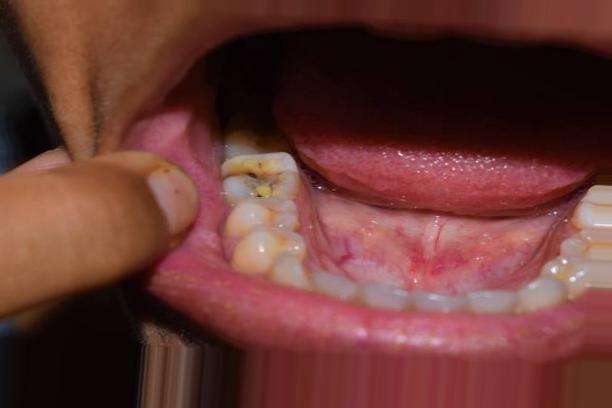
Condition: Caries